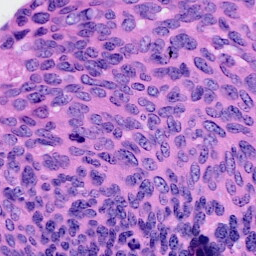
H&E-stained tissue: Cervix